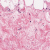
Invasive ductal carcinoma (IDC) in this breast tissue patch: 0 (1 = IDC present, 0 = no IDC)